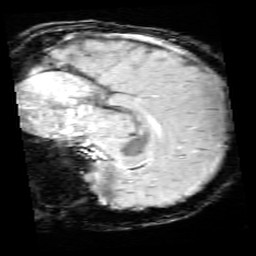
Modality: SWI
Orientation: sagittal
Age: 11
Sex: female
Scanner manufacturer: siemens
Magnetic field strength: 3 T
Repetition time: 0.027 s
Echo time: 0.02 s